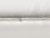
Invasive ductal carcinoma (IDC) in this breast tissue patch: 0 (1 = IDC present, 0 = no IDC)